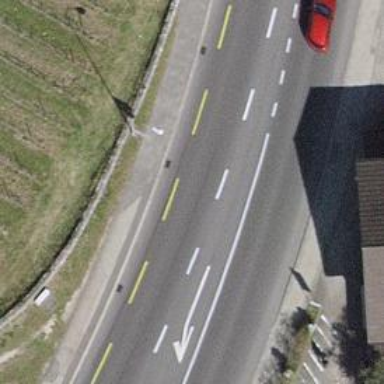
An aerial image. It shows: Primary highway with dedicated lane for cyclists.